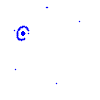
Particle: electron